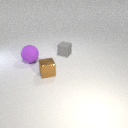
large purple rubber sphere to the left of small brown metal cube